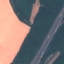
Label: Highway